Field crop: maize
Growth stage: 2
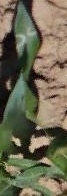
Species: maize